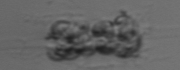
Label: Leptocylindrus_mediterraneus